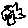
Label: tree